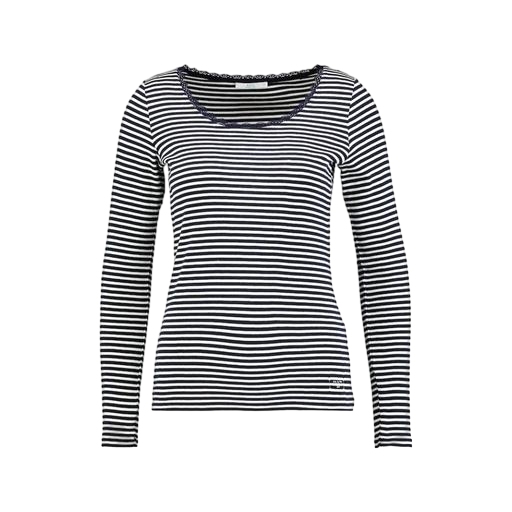
blue long-sleeved striped top, blue women's striped long-sleeve t-shirt, striped tight fitting tee, white background